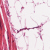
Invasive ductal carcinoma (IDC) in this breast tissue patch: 0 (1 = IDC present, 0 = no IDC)